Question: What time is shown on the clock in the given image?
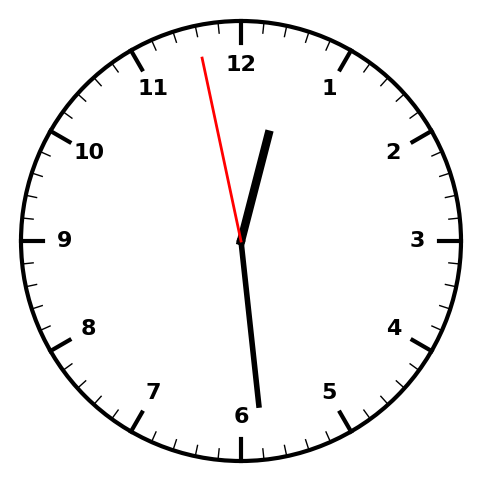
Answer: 12:28:58